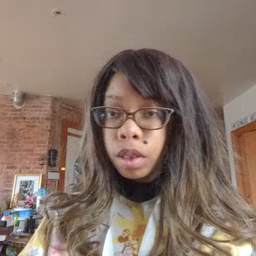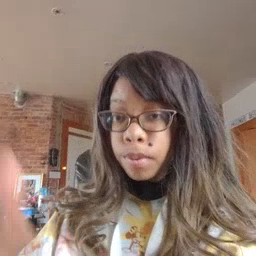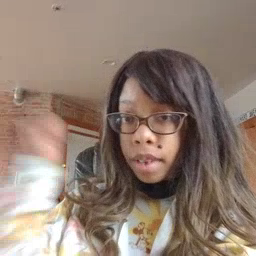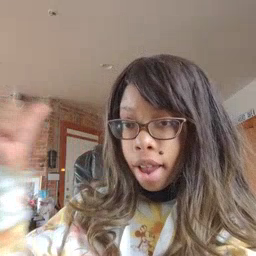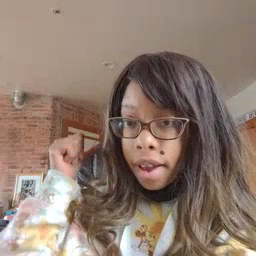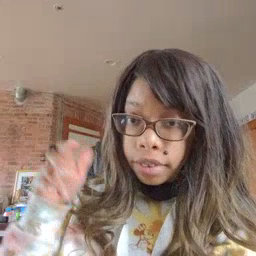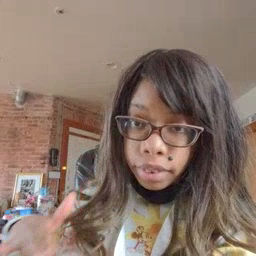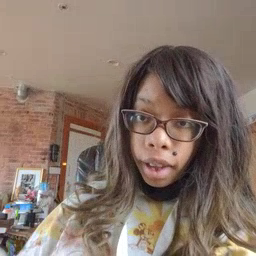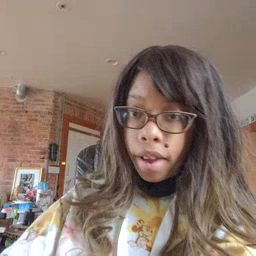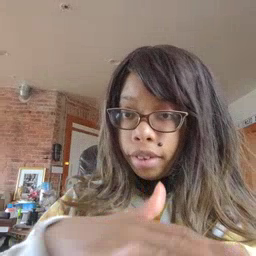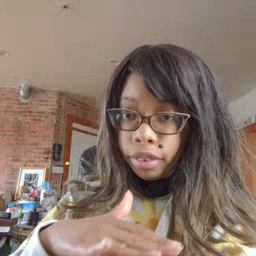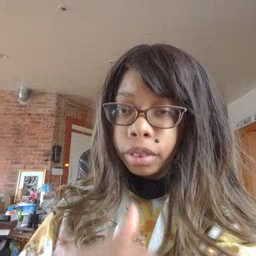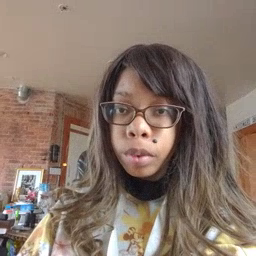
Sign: backyard